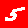
Digit: 5